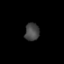
Tissue: prostate
Cell type: Fibroblasts
Senescence score: 0.72
Nuclear area (px): 248
Mean DAPI intensity: 69.964